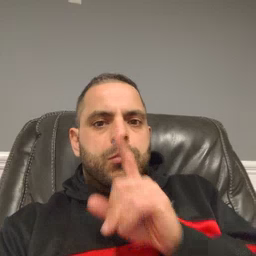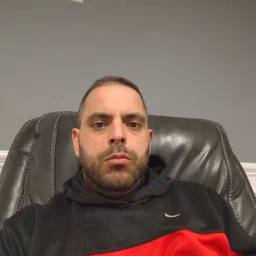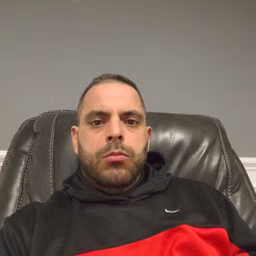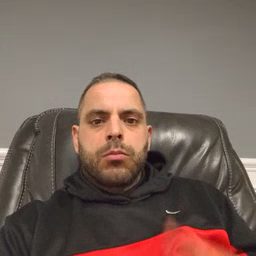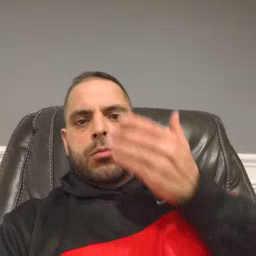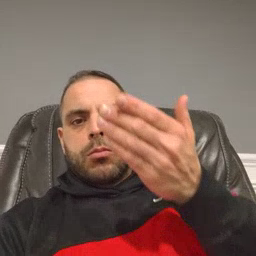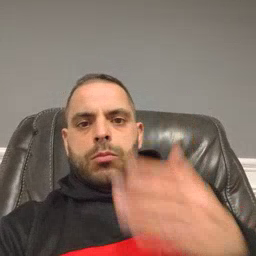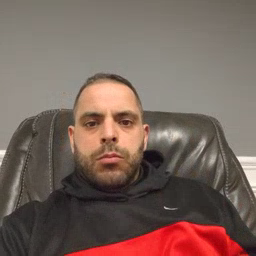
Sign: there